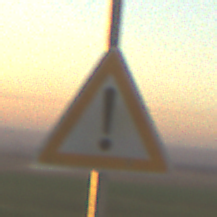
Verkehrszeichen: Gefahrenstelle
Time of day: SunriseSunset
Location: Outdoor (Nature)
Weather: Clear
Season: NotSpecified
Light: Natural